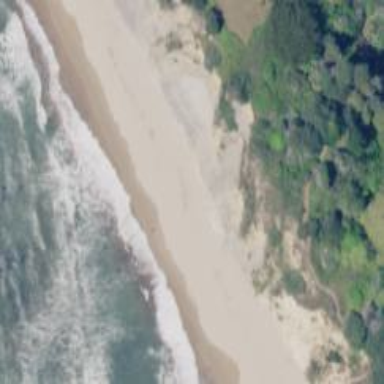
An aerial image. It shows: Scenic beach with natural beauty.